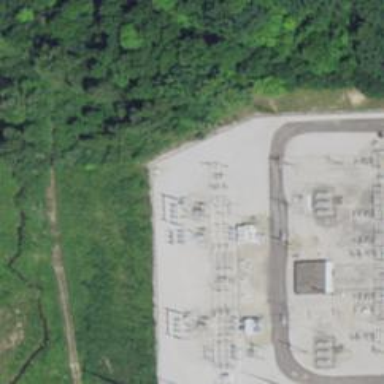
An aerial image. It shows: Switch used for power control.